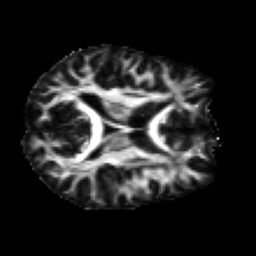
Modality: FA
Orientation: axial
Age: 28
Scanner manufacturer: siemens
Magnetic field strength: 3 T
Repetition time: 2.2 s
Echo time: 0.084 s